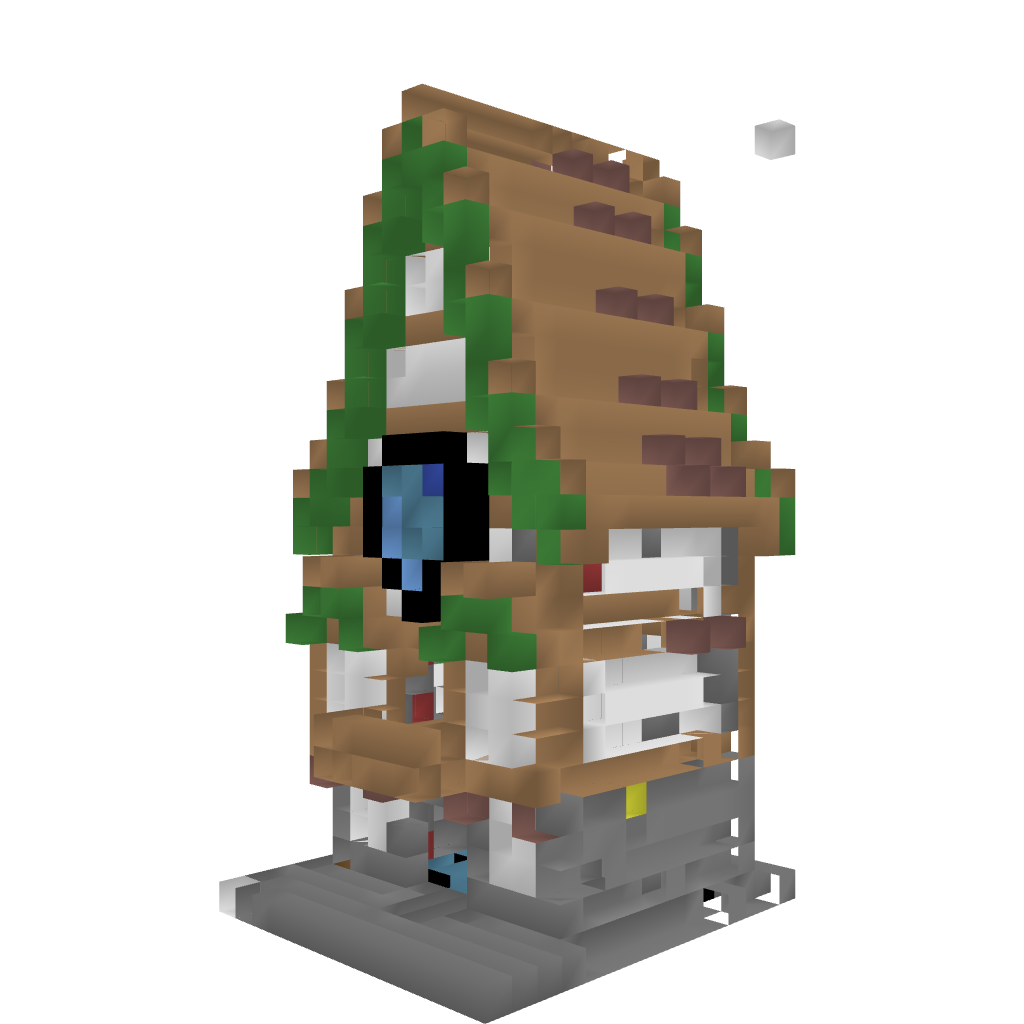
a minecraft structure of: Pretty Little Shop high quality